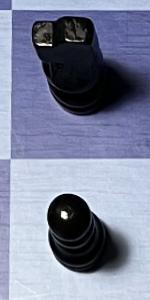
Label: Pawn_Black